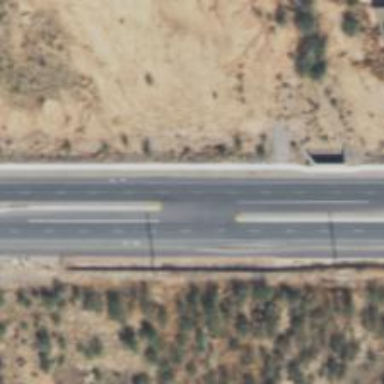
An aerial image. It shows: Secondary link road.